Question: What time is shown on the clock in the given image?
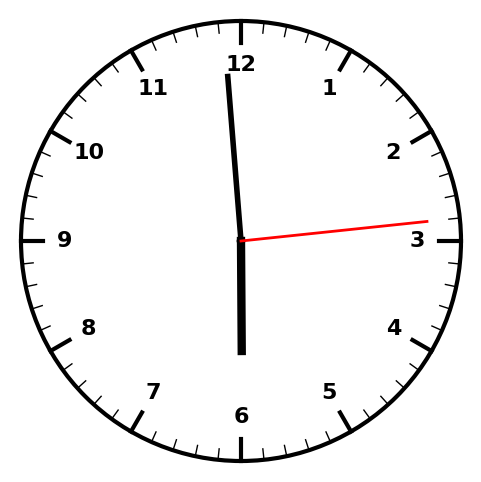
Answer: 05:59:14